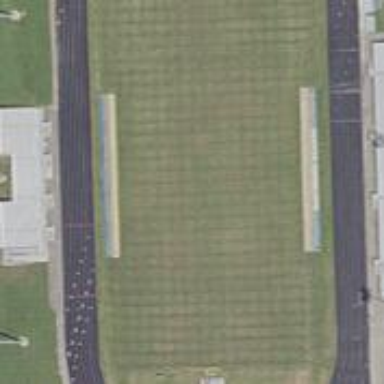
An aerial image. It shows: American football pitch with grass surface.